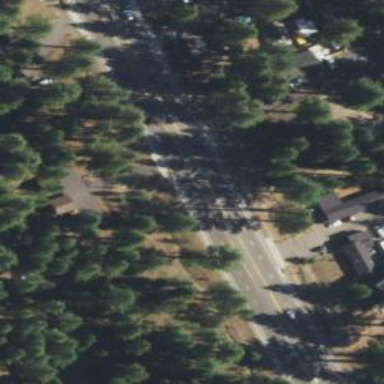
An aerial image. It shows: Unmarked road crossing.